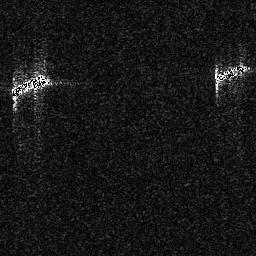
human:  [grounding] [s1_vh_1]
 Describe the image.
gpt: In the satellite image, there is  <ref>1 medium ship </ref> <box>[[83, 23, 97, 32, 0]]</box> located at top right,  <ref>1 medium ship </ref> <box>[[3, 27, 19, 38, 0]]</box> located at left.